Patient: sex F, age 56
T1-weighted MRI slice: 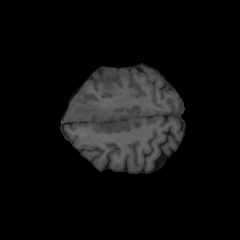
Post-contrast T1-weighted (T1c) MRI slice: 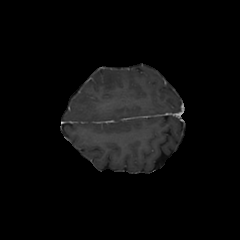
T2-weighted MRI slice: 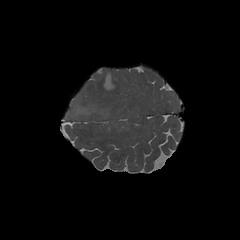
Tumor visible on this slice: yes
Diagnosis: Glioblastoma, IDH-wildtype
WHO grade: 4